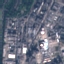
Land use / land cover class: Industrial